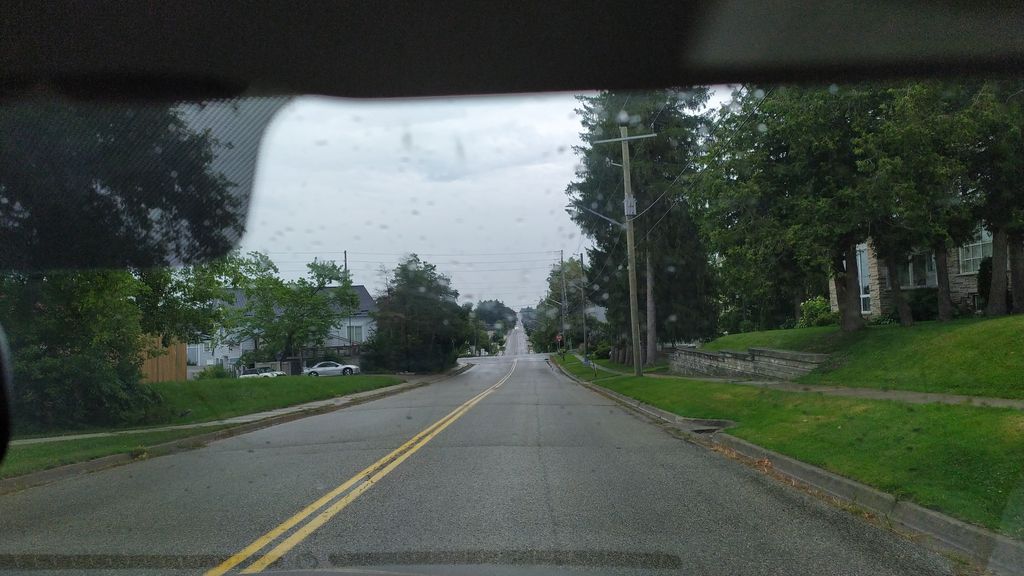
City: kitchener-waterloo